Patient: sex M, age 57
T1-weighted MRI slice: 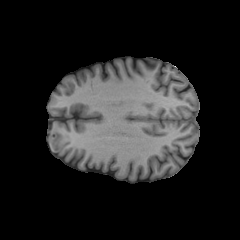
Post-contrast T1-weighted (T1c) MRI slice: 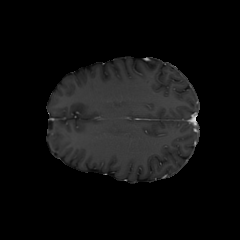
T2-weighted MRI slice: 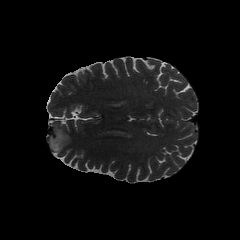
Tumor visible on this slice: yes
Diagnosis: Oligodendroglioma, IDH-mutant, 1p/19q-codeleted
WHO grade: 2